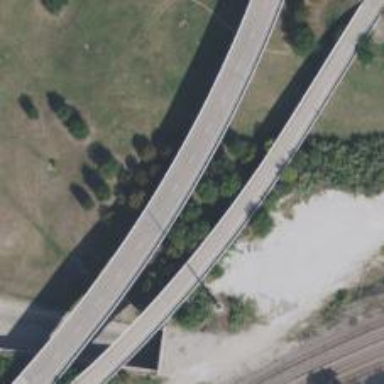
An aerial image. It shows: Bridge on motorway link.